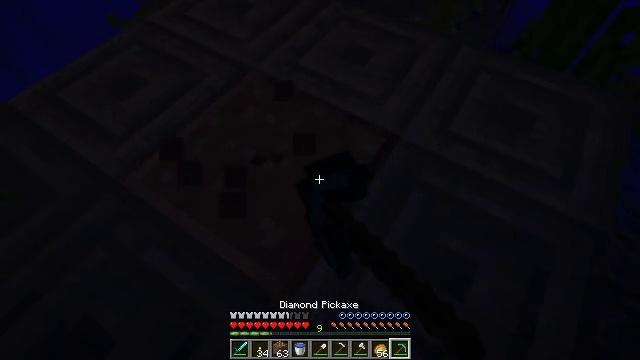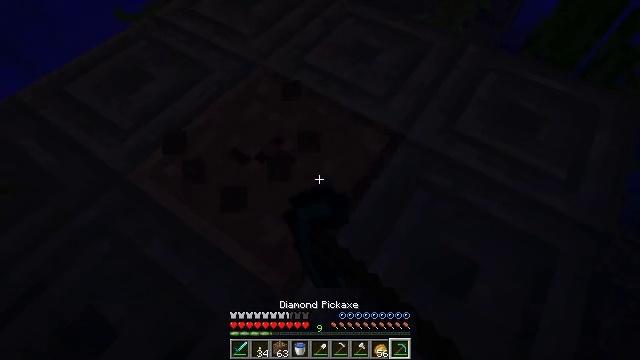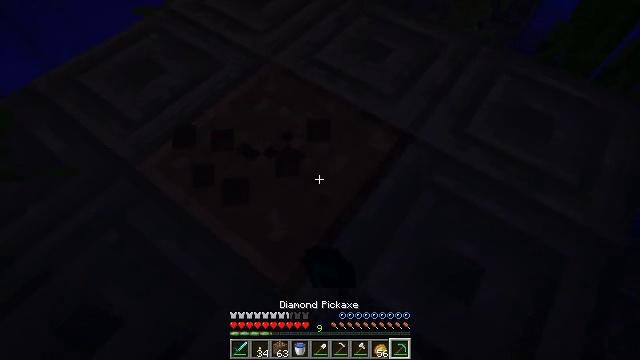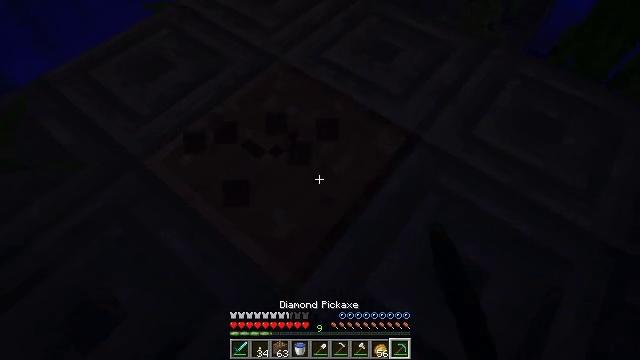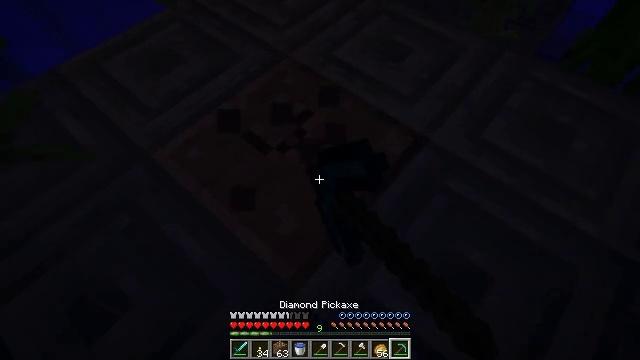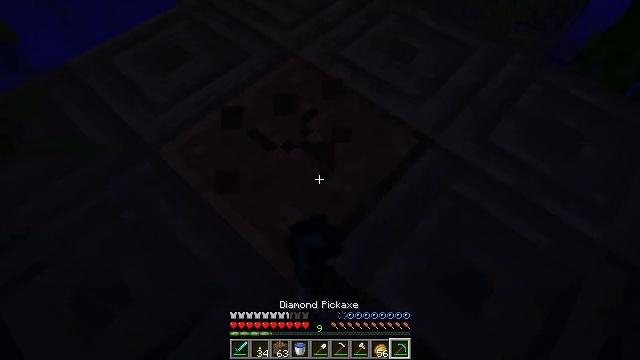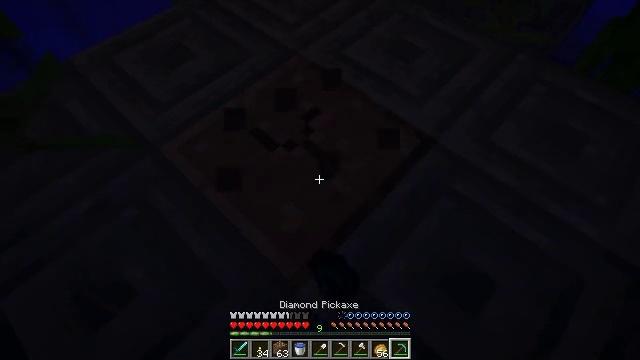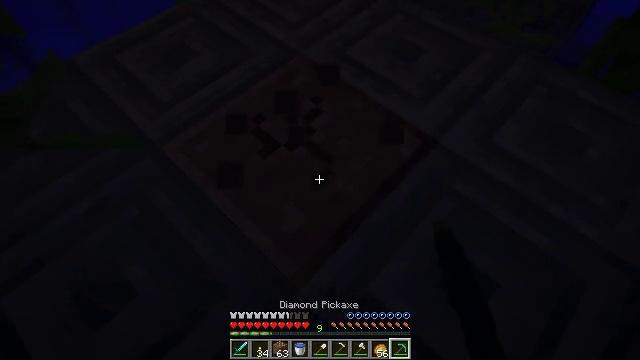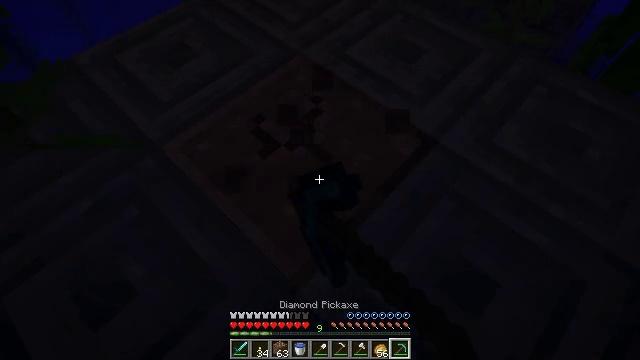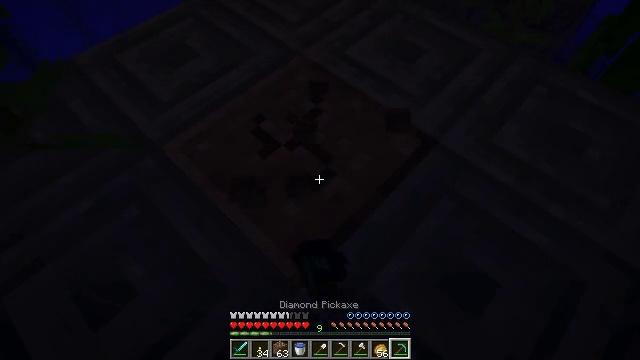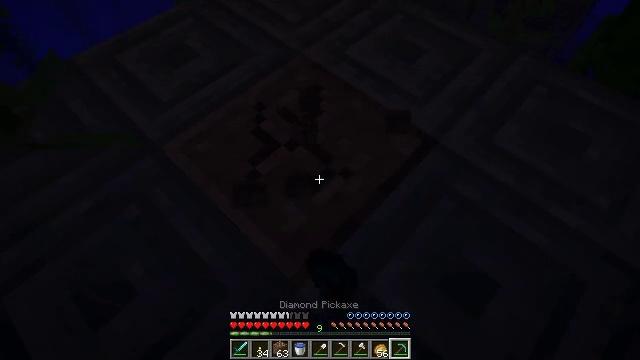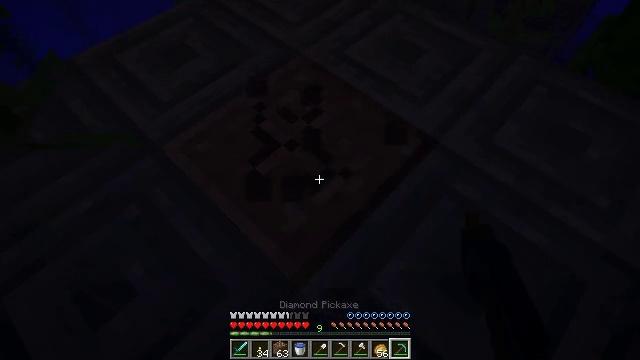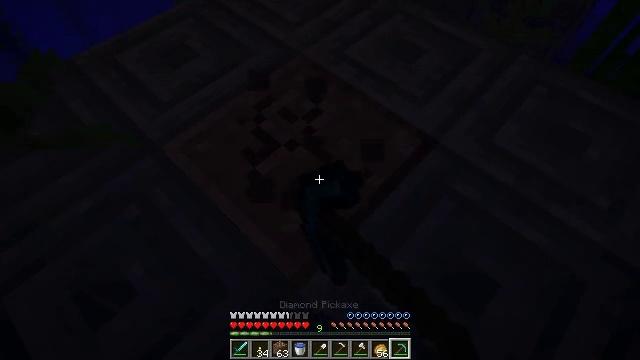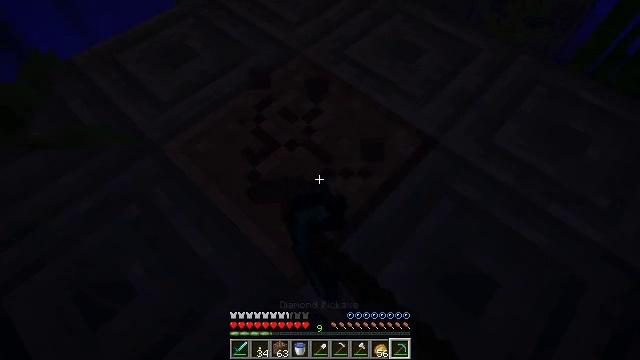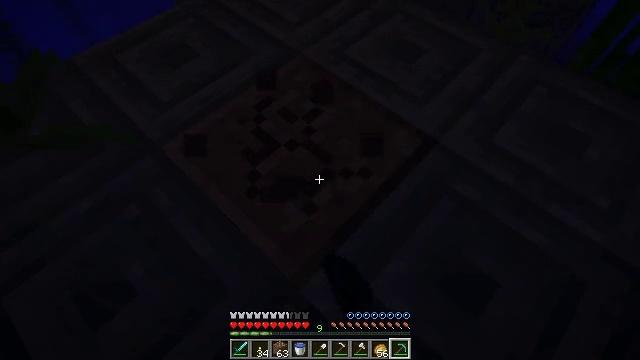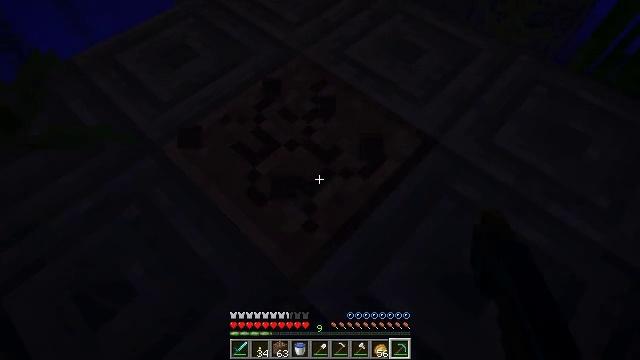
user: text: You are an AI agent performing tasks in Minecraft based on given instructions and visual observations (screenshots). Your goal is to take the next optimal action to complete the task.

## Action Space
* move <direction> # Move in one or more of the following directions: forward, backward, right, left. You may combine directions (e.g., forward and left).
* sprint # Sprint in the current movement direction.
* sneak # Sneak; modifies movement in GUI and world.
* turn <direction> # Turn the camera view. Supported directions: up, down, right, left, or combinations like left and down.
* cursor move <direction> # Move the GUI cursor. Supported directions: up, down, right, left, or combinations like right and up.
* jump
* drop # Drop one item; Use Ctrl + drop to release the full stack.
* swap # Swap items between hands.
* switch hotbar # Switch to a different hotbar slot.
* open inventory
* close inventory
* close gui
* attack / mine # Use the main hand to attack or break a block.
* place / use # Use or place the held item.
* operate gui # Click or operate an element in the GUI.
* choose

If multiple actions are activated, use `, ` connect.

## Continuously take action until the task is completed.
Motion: motion action
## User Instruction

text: Break polished granite.
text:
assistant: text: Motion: sneak, turn left, attack / mine
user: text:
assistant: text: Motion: sneak, turn left, attack / mine
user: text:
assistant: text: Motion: sneak, turn left, attack / mine
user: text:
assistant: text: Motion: sneak, turn left, attack / mine
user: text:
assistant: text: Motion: sneak, turn left, attack / mine
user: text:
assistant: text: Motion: sneak, attack / mine
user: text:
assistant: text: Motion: sneak, attack / mine
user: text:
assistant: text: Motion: sneak, attack / mine
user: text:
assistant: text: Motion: sneak, attack / mine
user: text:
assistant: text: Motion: sneak, attack / mine
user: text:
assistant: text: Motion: sneak, attack / mine
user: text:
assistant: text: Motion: sneak, attack / mine
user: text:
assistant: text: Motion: sneak, attack / mine
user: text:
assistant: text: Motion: sneak, attack / mine
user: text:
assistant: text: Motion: sneak, attack / mine
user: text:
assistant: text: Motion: sneak, attack / mine
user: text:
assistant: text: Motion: sneak, attack / mine
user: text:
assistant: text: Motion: sneak, attack / mine
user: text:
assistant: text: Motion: sneak, attack / mine
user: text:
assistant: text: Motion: sneak, attack / mine
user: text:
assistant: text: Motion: sneak, attack / mine
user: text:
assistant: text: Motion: sneak, attack / mine
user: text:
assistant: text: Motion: sneak, attack / mine
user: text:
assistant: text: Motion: sneak, attack / mine
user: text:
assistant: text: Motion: move forward, sneak, attack / mine
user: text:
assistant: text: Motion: move forward, sneak, attack / mine
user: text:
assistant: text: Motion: move forward, sneak, attack / mine
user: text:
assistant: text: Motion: move forward, sneak, attack / mine
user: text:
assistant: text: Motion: move forward, sneak, attack / mine
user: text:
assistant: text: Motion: move forward, sneak, attack / mine